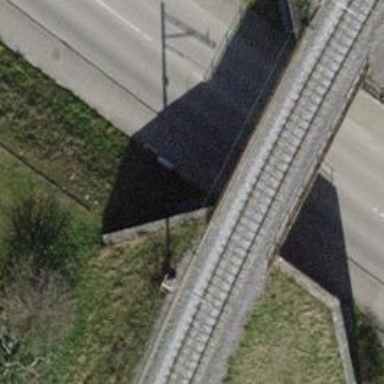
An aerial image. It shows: Platform for public transport. The platform is located by the road.